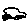
Label: car